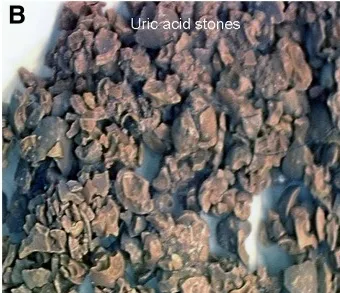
Uric acid stone fragments after lithotripsy.
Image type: pathology (immunostaining)